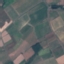
Land use / land cover: PermanentCrop